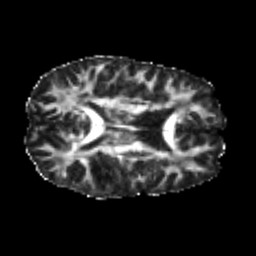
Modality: FA
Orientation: axial
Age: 20
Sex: male
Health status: healthy
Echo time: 0.074 s